Question: Im trying to change the alias name of a ShapeFile in ArcCatalog tree.
Im new in ArcGIS 10.1 and i Want to change alias Name of ShapeFile.
But the alias textfiled is not enabel to write any word in it ...

have any one any idea about it ??
how to make the alias editext as enable ???
Thank you in advance , Fadel.
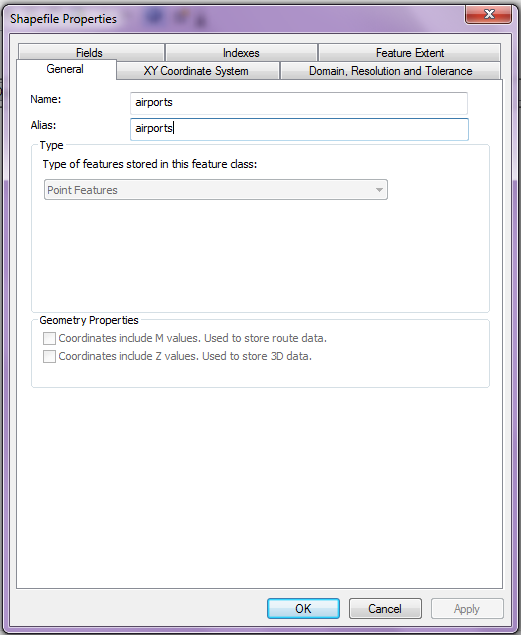
Answer: As I know, Alias Name are enabled only for Feature Classes of a Geodatabase.
Try to create a 'File Geodatabase' in 'ArcCatalog' and import your shapefile in it. Then, in the 'Feature Class Properties' window (like 'Shapefile Properties' window) you can edit alias name.